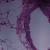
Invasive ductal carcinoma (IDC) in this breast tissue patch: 0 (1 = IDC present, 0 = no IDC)